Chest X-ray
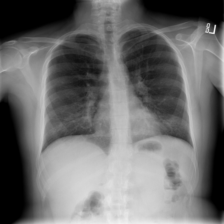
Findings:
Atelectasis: positive
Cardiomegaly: negative
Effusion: negative
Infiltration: negative
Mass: negative
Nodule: negative
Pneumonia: negative
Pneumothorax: negative
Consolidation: negative
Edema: negative
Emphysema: negative
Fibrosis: positive
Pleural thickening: negative
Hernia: negative